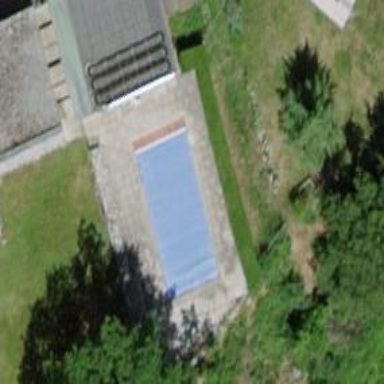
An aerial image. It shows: Swimming pool located in leisure land.